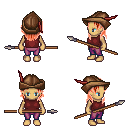
a pixel art fantasy rpg character, female body template, human, tanned skin, maroon sleeveless shirt, magenta pants, red long hairstyle, leather cap, spear, four views (front, back, left, right), 2x2 character sprite sheet, small pixel art, hard edges, no anti-aliasing